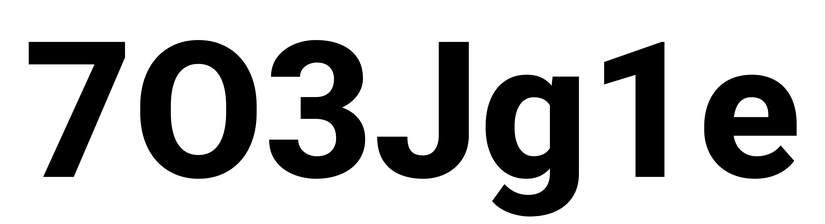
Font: Roboto_ExtraBold